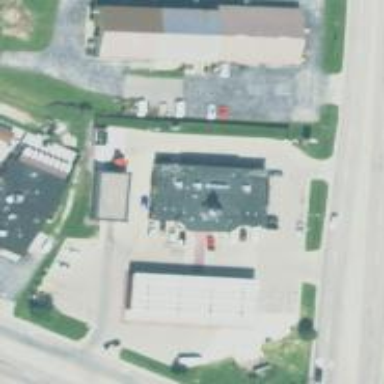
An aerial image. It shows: Convenience shop.